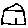
Label: house